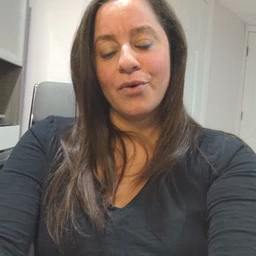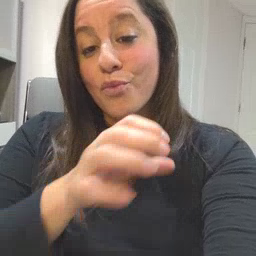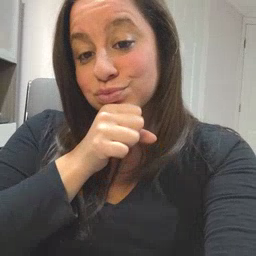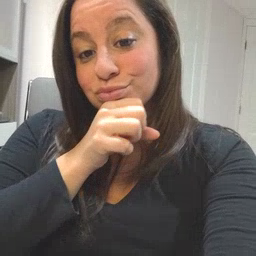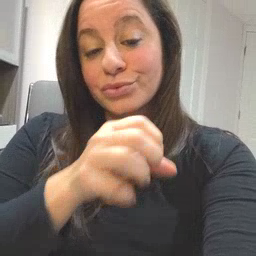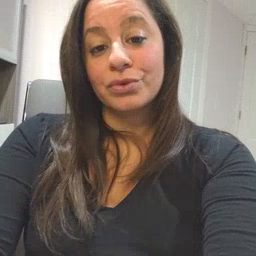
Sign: orange